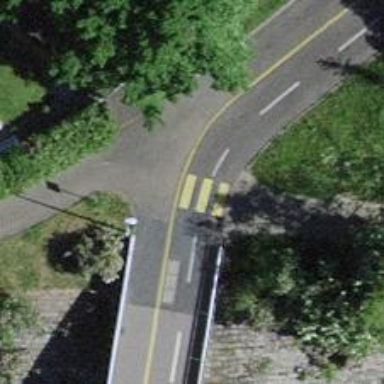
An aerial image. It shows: Asphalt path suitable for both cyclists and pedestrians.